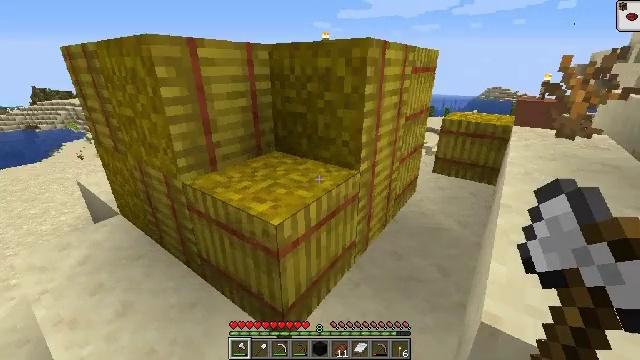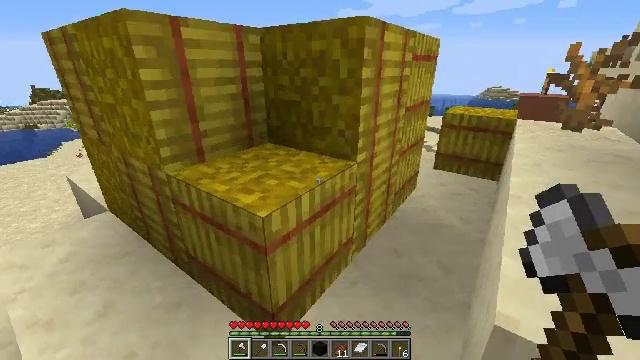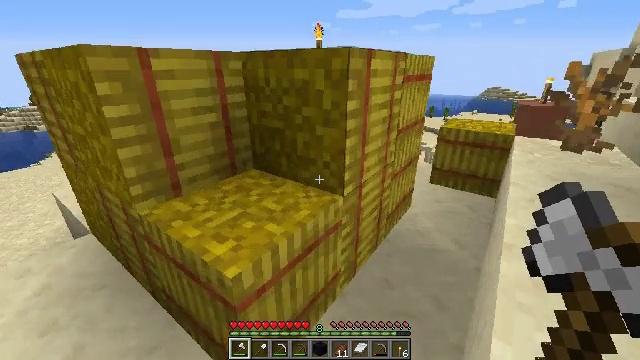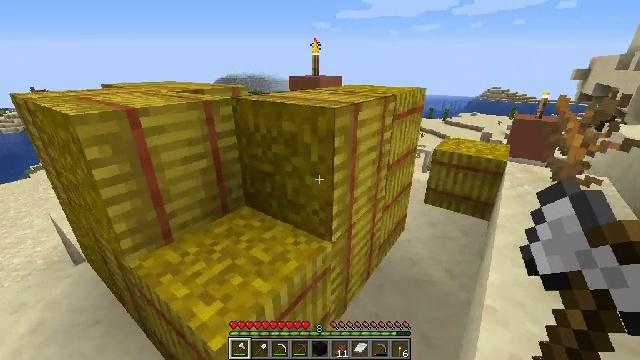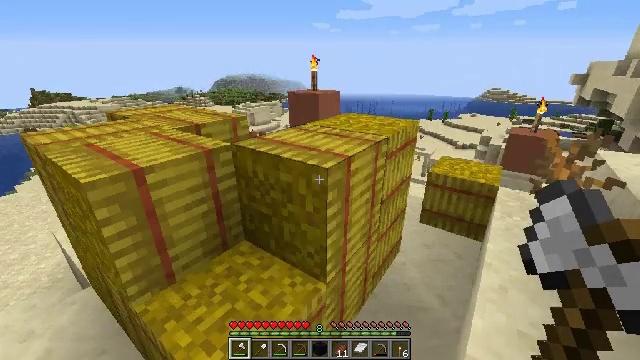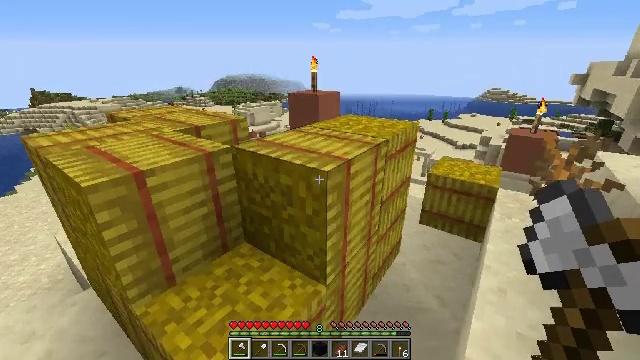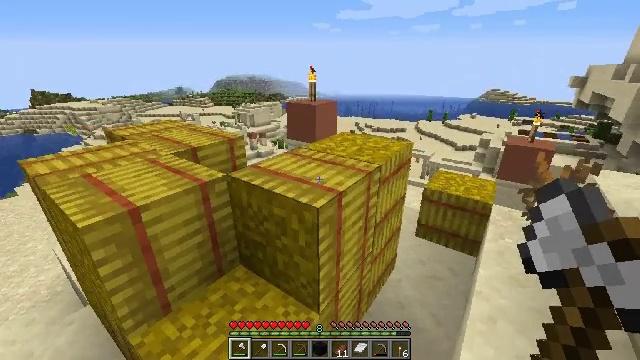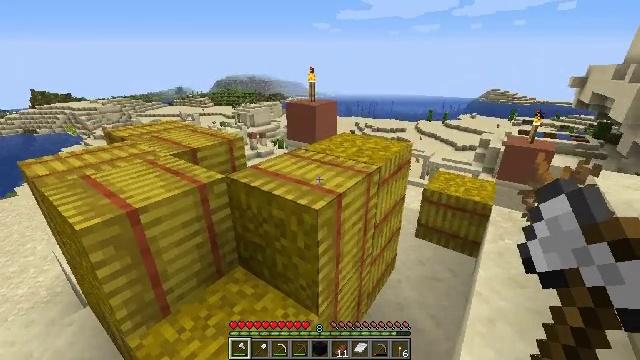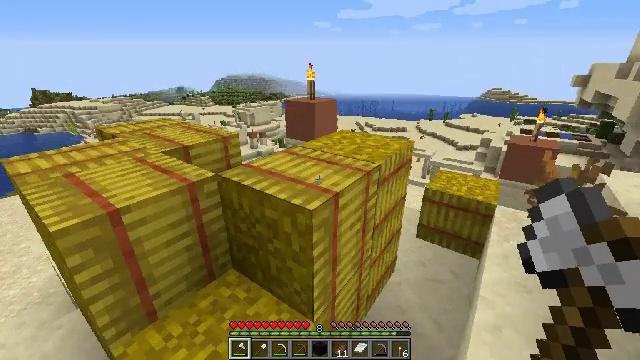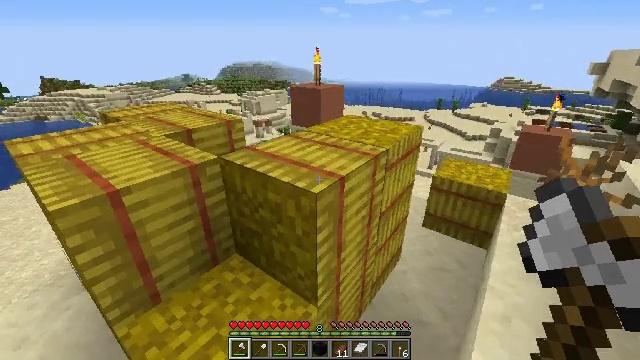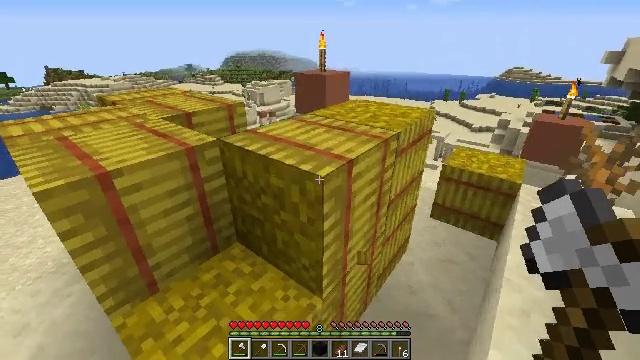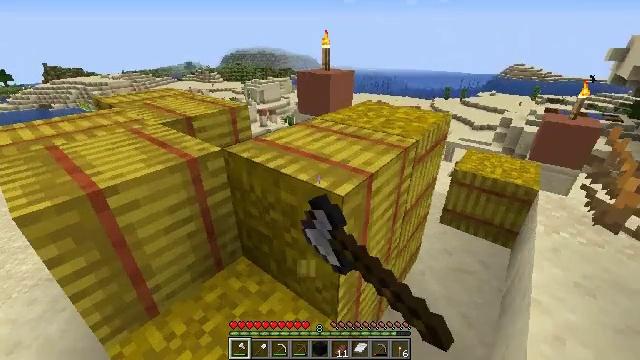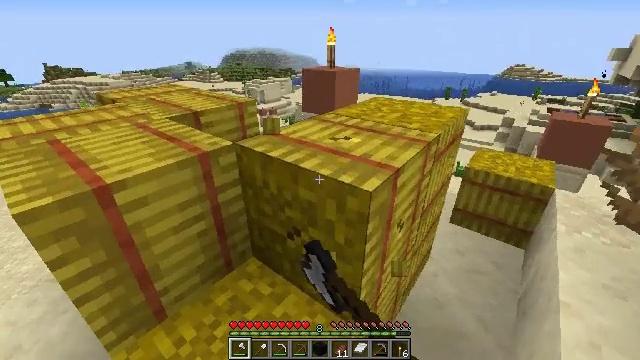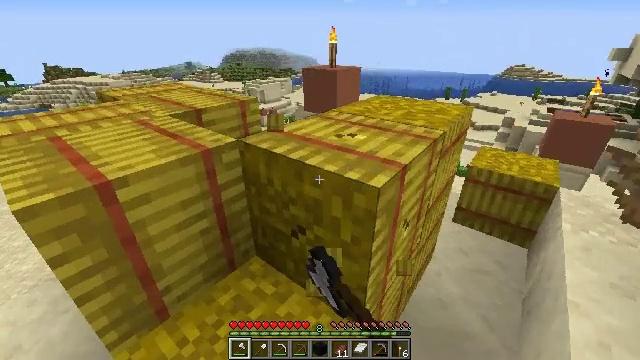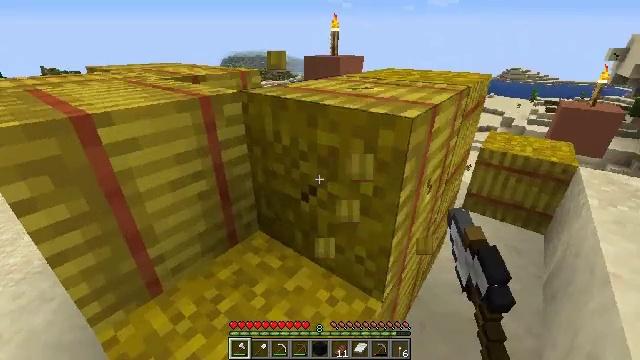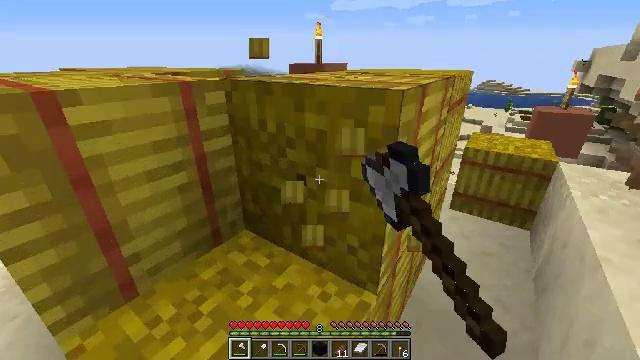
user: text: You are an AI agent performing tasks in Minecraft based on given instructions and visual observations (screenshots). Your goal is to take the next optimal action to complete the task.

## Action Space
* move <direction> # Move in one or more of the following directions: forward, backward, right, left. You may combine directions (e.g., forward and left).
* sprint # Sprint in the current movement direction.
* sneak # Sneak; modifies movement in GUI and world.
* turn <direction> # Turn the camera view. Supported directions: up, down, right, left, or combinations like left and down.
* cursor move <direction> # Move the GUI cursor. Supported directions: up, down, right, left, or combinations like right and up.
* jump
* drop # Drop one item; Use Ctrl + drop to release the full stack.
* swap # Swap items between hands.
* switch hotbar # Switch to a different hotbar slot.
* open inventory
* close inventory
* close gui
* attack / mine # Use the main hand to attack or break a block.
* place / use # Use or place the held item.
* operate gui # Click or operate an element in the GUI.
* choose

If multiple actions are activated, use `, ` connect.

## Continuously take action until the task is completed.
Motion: motion action
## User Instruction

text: Harvest hay blocks from the village.
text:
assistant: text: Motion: move forward
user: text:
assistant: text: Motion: move forward and move right, jump
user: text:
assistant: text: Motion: move forward and move right, jump
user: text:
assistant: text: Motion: move forward and move right, jump
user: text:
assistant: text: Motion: move forward and move right, jump
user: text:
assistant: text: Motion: move forward and move right, jump
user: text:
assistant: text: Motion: move forward and move right
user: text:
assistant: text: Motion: move forward and move left
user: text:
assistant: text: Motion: move forward and move left, turn left and down
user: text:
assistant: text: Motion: move forward and move left, turn down, attack / mine
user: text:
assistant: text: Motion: move forward and move left, attack / mine
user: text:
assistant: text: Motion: move left, attack / mine
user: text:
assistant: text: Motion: attack / mine
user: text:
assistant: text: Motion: attack / mine
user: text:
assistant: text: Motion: turn right and up, attack / mine
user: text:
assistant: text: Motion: turn right and up, attack / mine
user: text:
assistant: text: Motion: attack / mine
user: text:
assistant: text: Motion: attack / mine
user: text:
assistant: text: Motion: attack / mine
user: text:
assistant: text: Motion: attack / mine
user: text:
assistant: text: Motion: attack / mine
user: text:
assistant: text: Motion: attack / mine
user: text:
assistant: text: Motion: turn right and up, attack / mine
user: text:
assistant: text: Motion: turn up, attack / mine
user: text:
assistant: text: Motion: attack / mine
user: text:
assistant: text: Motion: attack / mine
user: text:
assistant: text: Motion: attack / mine
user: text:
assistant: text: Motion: attack / mine
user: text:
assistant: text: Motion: attack / mine
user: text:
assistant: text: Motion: attack / mine